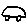
Label: car